九年级 · 组合几何学
如图, 不等边 $\triangle A B C$ 内接于 $\odot O, I$ 是其内心, $B I \perp O I$, $A C=14, B C=13, \triangle A B C$ 内切圆半径为 $(\quad)$
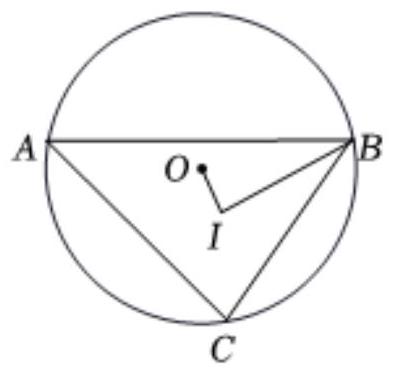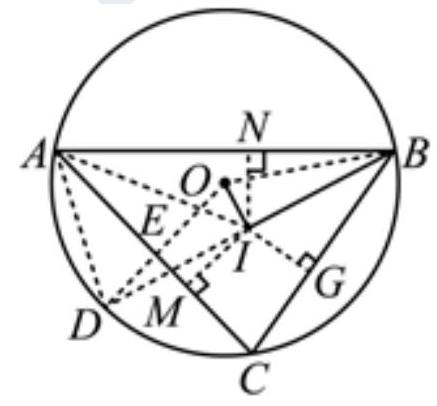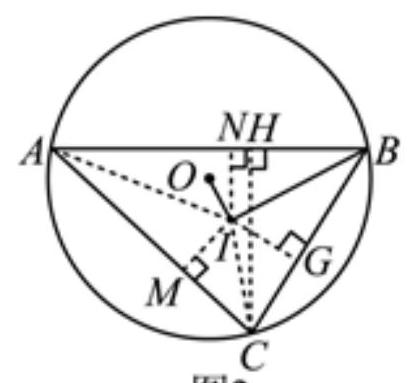
A. 4

$\frac{7}{2} \sqrt{2}$

$\frac{5}{2} \sqrt{3}$
B.
C.
D. $3 \sqrt{3}$
答案: A
解析: 解：延长 $B I$ 交 $\odot O$ 于点 $D$, 连接 $O B, O D, A I, O D$ 交 $A C$ 于点 $E$,

则: $\angle D A C=\angle D B C$,
$\because I$ 是 $\triangle A B C$ 内心,

$\therefore \angle A B D=\angle D B C, \angle C A I=\angle B A I$,

$\therefore \angle D A C=\angle D B A$,

$\therefore \angle D A C+\angle C A I=\angle D B A+\angle B A I$,

即: $\angle D A I=\angle A I D ，$

$\therefore A D=D I$,

$\because O D=O B, O I \perp B D$,

$\therefore D I=B I$,

$\therefore A D=B I$,

$\because \angle A B D=\angle D B C$

$\therefore \overparen{A D}=\overparen{C D}$

$\therefore O D \perp A C, A E=\frac{1}{2} A C$,

过点 $I$ 作 $I G \perp B C, I M \perp A C, I N \perp A B$,

则: $\angle B G I=\angle A E D=90^{\circ}$,

$\because A D=B I, \angle D A C=\angle D B C$,

$\therefore \triangle A E D \cong \triangle B G I(A A S)$,

$\therefore B G=A E=\frac{1}{2} A C=7$,

$\therefore C G=B C-B G=13-7=6$,

$\because I$ 是 $\triangle A B C$ 内心,

$\therefore C M=C G=6, B N=B G=7, A N=A M=A C-C M=14-6=8$,

$\therefore A B=A N+B N=7+8=15$,

如图2：过点 $C$ 作 $C H \perp A B$, 连接 $I C$,

设 $A H=x ，$

则: $B H=15-x$,

图2

$\therefore C H^{2}=A C^{2}-A H^{2}=A B^{2}-B H^{2}$,

即: $14^{2}-x^{2}=13^{2}-(15-x)^{2} ，$

解得: $x=\frac{42}{5}$,

$\therefore C H=\sqrt{A C^{2}-A H^{2}}=\sqrt{196-\frac{1764}{25}}=\frac{56}{5}$,

$\therefore S_{\triangle A B C}=\frac{1}{2} A B \cdot C H=\frac{1}{2} \times 15 \times \frac{56}{5}=84$,

设 $\odot I$ 的半径为 $r$,

则: $I G=I M=I N=r$

$\therefore S_{\triangle A B C}=S_{\triangle A I B}+S_{\triangle A I C}+S_{\triangle B I C}=\frac{1}{2}(A B+B C+A C) \cdot r$,

即: $\frac{1}{2}(13+14+15) \cdot r=84 ，$

解得: $r=4$;

故选: $A$.

延长 $B I$ 交 $\odot O$ 于点 $D$, 连接 $O B, O D, A I, O D$ 交 $A C$ 于点 $E$, 利用圆周角定理, 以及内心是三角形三条角平分线的交点, 证明 $\triangle A D I$ 是等腰三角形, 过点 $I$ 作 $I G \perp B C, I M \perp A C, I N \perp A B$, 证明 $\triangle$ $A E D \cong \triangle B G I(A A S)$, 得到 $B G=A E=\frac{1}{2} A C$, 利用切线长定理, 求出 $A B$ 的长, 过点 $C$ 作 $C H \perp A B$,连接 $I C$, 设 $A H=x$, 利用勾股定理, 求出 $\triangle A B C$ 的高, 进而求出 $\triangle A B C$ 的面积, 再利用 $\triangle A B C$ 的面积等于 $\triangle A B C$ 的周长与内切圆半径乘积的一半, 求出内切圆的半径即可.

本题考查三角形的内切圆和内心, 熟练掌握内心是三角形角平分线的交点, 合理的添加辅助线是解题的关键.